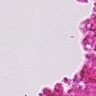
Metastatic tissue present: no